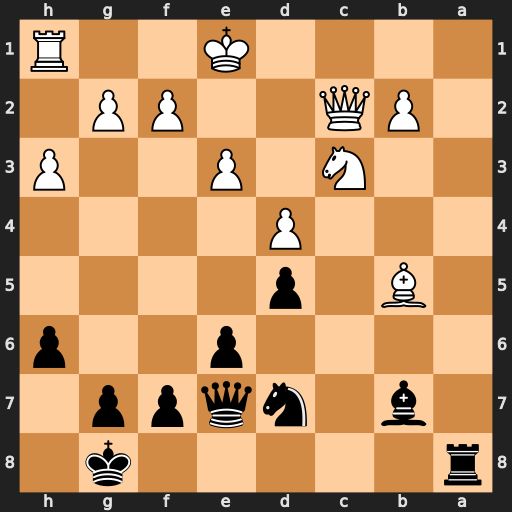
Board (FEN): r5k1/1b1nqpp1/4p2p/1B1p4/3P4/2N1P2P/1PQ2PP1/4K2R
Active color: b
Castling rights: K
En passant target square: -
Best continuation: Ra1+ Kd2 Rxh1